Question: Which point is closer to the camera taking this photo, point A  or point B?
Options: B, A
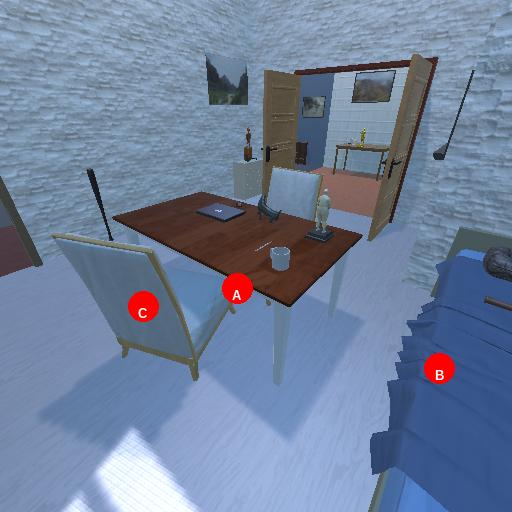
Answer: B